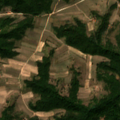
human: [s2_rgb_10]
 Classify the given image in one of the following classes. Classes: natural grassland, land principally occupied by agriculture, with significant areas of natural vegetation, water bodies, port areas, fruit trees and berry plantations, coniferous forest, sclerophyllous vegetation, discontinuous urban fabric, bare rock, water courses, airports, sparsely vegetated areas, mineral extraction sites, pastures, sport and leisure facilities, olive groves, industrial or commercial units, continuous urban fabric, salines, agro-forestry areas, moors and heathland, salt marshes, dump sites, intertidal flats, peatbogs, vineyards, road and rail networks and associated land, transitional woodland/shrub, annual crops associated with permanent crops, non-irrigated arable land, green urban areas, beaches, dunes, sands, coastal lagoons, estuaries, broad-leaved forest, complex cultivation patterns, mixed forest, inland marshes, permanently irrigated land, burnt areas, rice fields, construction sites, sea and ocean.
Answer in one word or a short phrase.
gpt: complex cultivation patterns, land principally occupied by agriculture, with significant areas of natural vegetation, broad-leaved forest